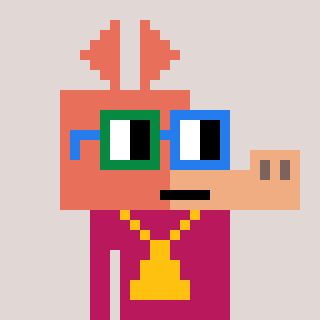
a pixel art character with square green and blue glasses, a aardvark-shaped head and a darkpink-colored body on a warm background